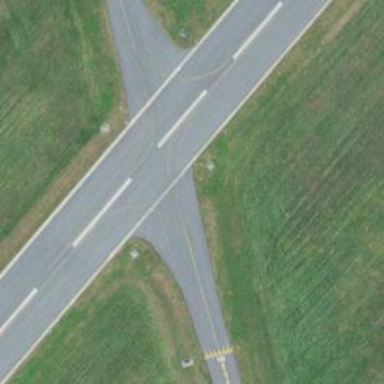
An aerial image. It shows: Image of taxiway at airport.